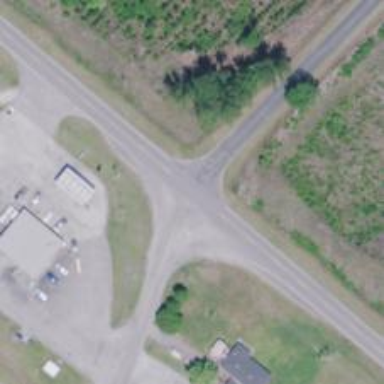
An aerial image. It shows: Primary road with asphalt surface.